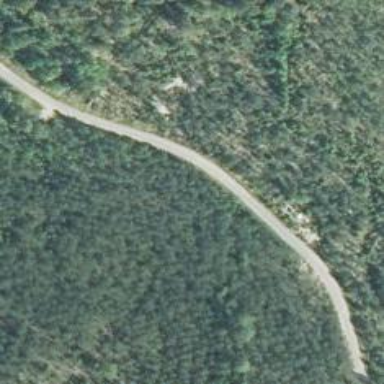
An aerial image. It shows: Unclassified road.